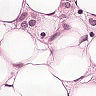
Metastatic tissue present: yes